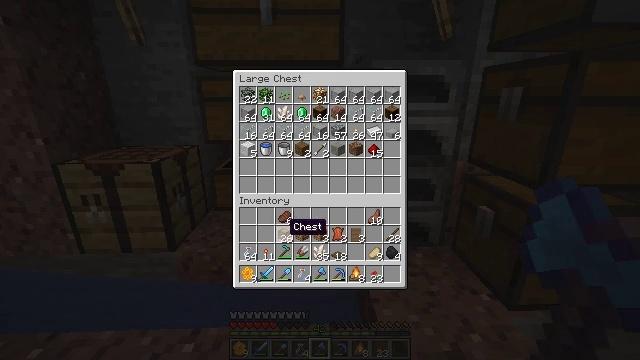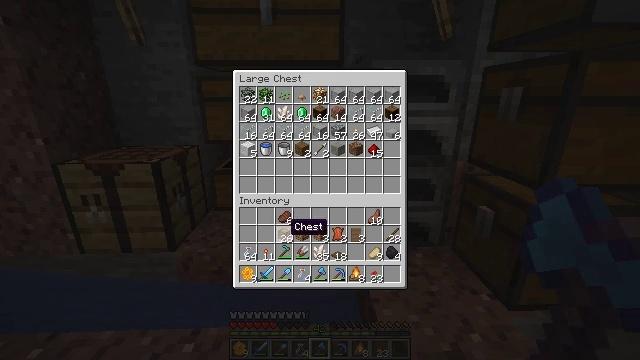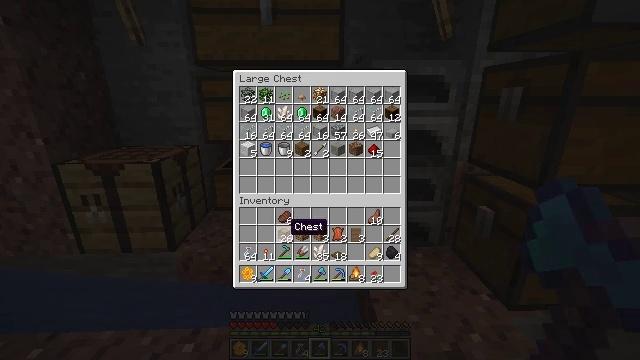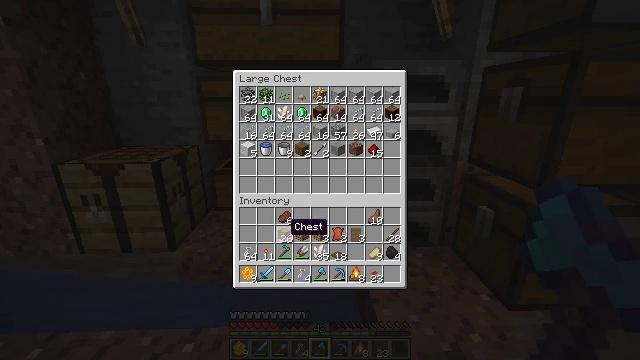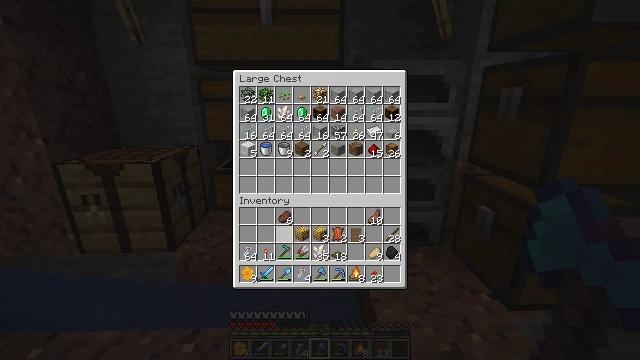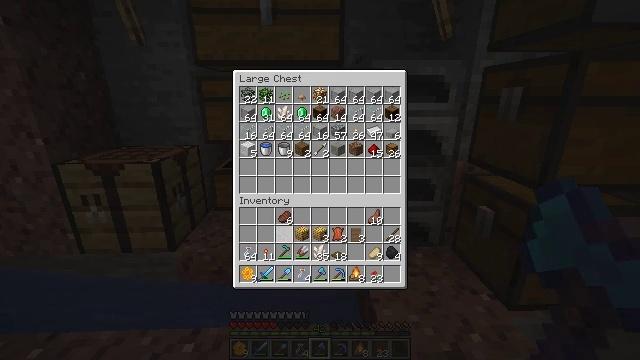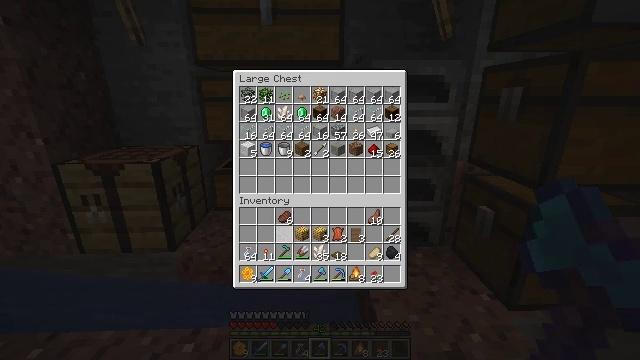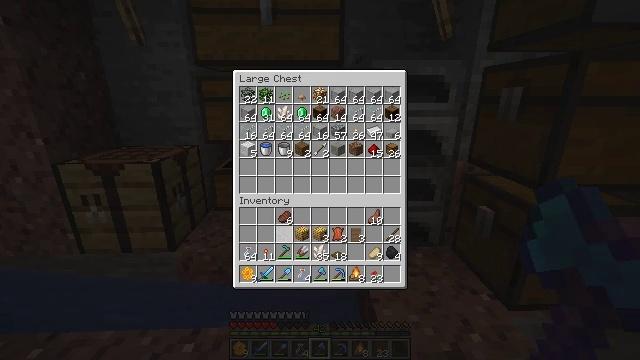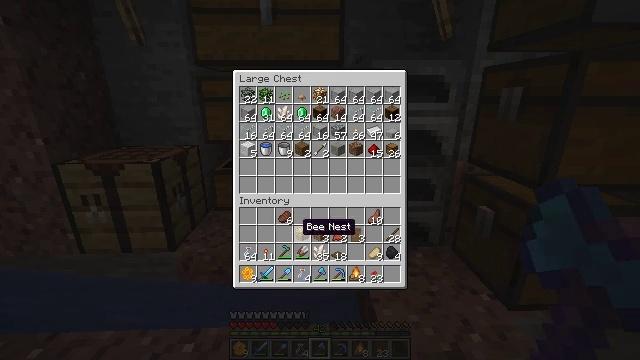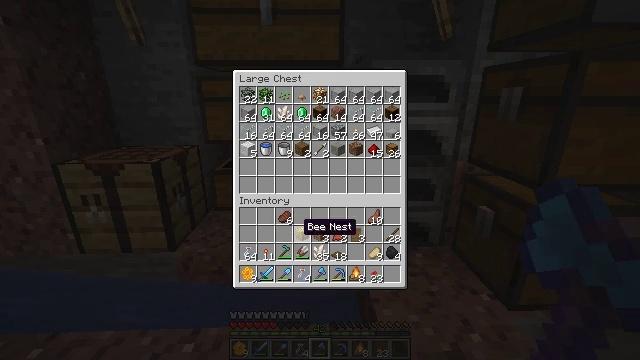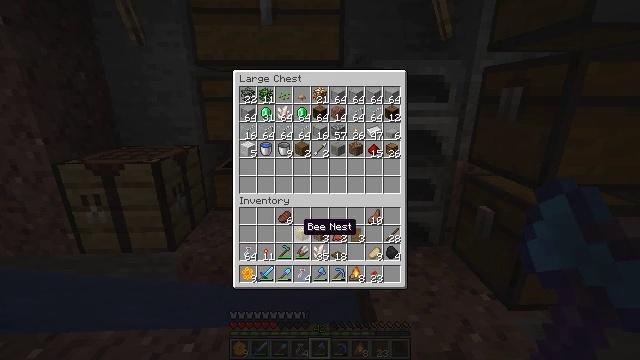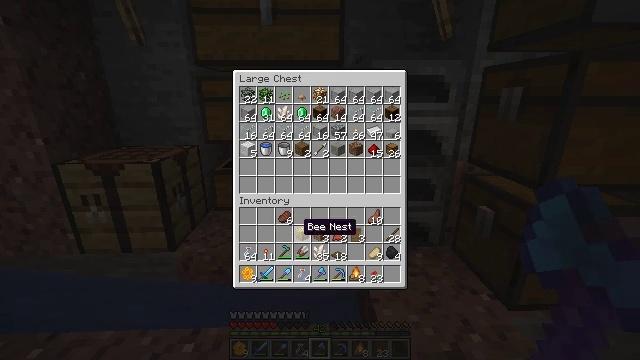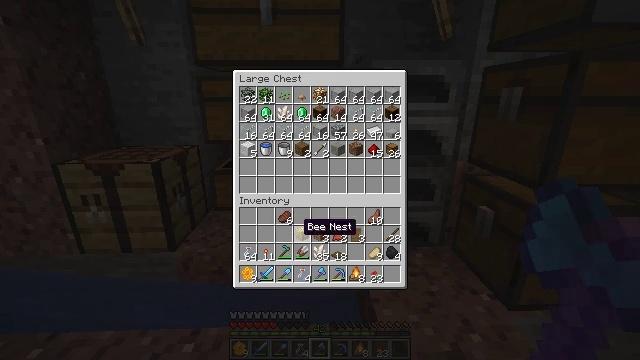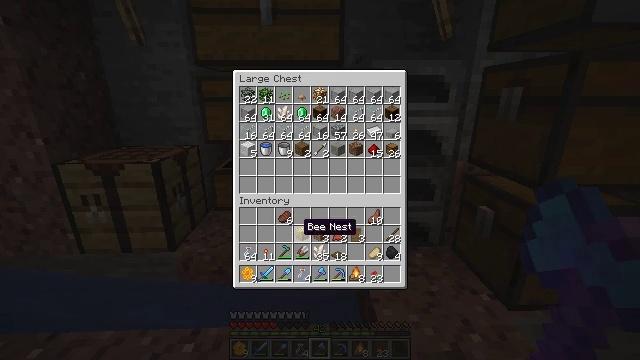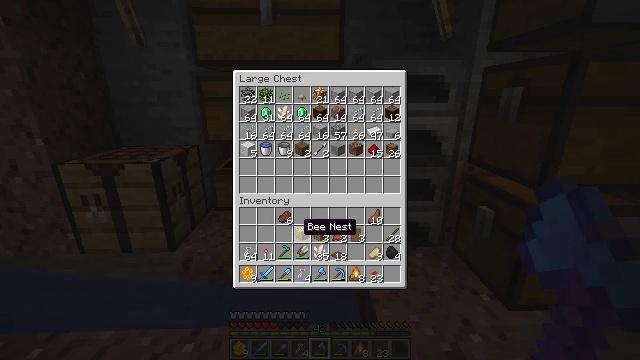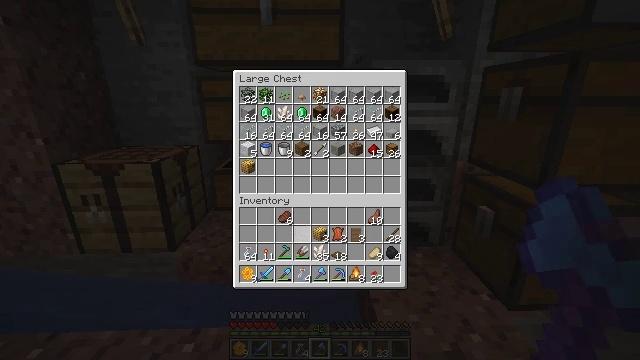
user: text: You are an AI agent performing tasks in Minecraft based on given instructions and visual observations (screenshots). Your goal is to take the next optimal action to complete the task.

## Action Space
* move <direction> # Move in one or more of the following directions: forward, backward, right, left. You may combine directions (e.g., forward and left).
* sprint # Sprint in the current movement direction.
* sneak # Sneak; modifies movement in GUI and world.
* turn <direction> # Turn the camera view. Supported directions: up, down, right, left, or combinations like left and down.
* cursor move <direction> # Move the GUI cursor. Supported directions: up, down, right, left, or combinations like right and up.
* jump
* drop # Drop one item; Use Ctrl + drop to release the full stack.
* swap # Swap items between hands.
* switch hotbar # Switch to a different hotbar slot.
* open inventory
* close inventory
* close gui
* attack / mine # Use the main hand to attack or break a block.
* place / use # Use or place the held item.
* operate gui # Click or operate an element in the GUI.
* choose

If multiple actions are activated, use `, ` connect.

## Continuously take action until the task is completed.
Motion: motion action
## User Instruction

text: Interact with the crafting table to craft a glass bottle.
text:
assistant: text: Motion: sneak
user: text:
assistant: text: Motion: sneak
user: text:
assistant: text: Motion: sneak
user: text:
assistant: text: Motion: sneak, operate gui
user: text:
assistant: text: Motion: sneak, operate gui
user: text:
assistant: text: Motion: sneak, operate gui
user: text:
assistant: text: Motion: sneak
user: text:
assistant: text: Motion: sneak
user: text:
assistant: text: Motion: sneak
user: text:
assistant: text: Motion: sneak
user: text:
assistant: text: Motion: sneak
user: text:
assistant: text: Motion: sneak
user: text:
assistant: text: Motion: sneak
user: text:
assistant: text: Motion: sneak
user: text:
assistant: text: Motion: sneak, operate gui
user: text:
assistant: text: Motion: sneak, operate gui
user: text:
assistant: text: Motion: sneak, operate gui
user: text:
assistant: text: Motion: sneak, cursor move right
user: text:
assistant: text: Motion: sneak
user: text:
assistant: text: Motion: sneak
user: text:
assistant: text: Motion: sneak
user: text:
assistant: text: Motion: sneak
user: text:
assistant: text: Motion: sneak
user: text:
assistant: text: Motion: sneak, operate gui
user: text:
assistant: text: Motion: sneak, operate gui
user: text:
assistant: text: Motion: sneak, operate gui
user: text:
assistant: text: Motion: sneak
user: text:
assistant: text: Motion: sneak
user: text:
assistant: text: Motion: sneak, cursor move right
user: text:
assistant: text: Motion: sneak, cursor move right